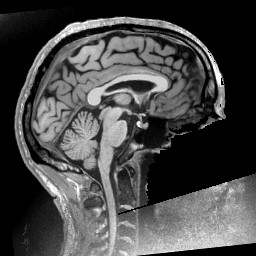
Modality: T1w
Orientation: sagittal
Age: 52
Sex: male